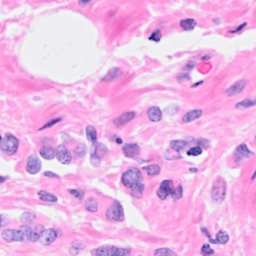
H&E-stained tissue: Breast